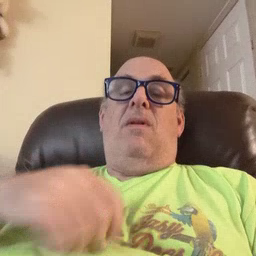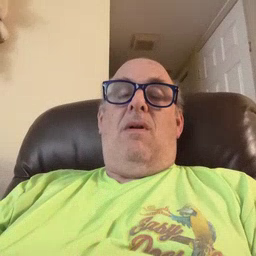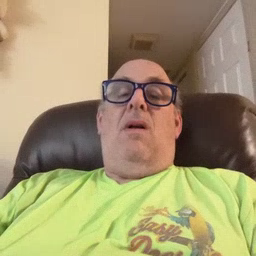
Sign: bath